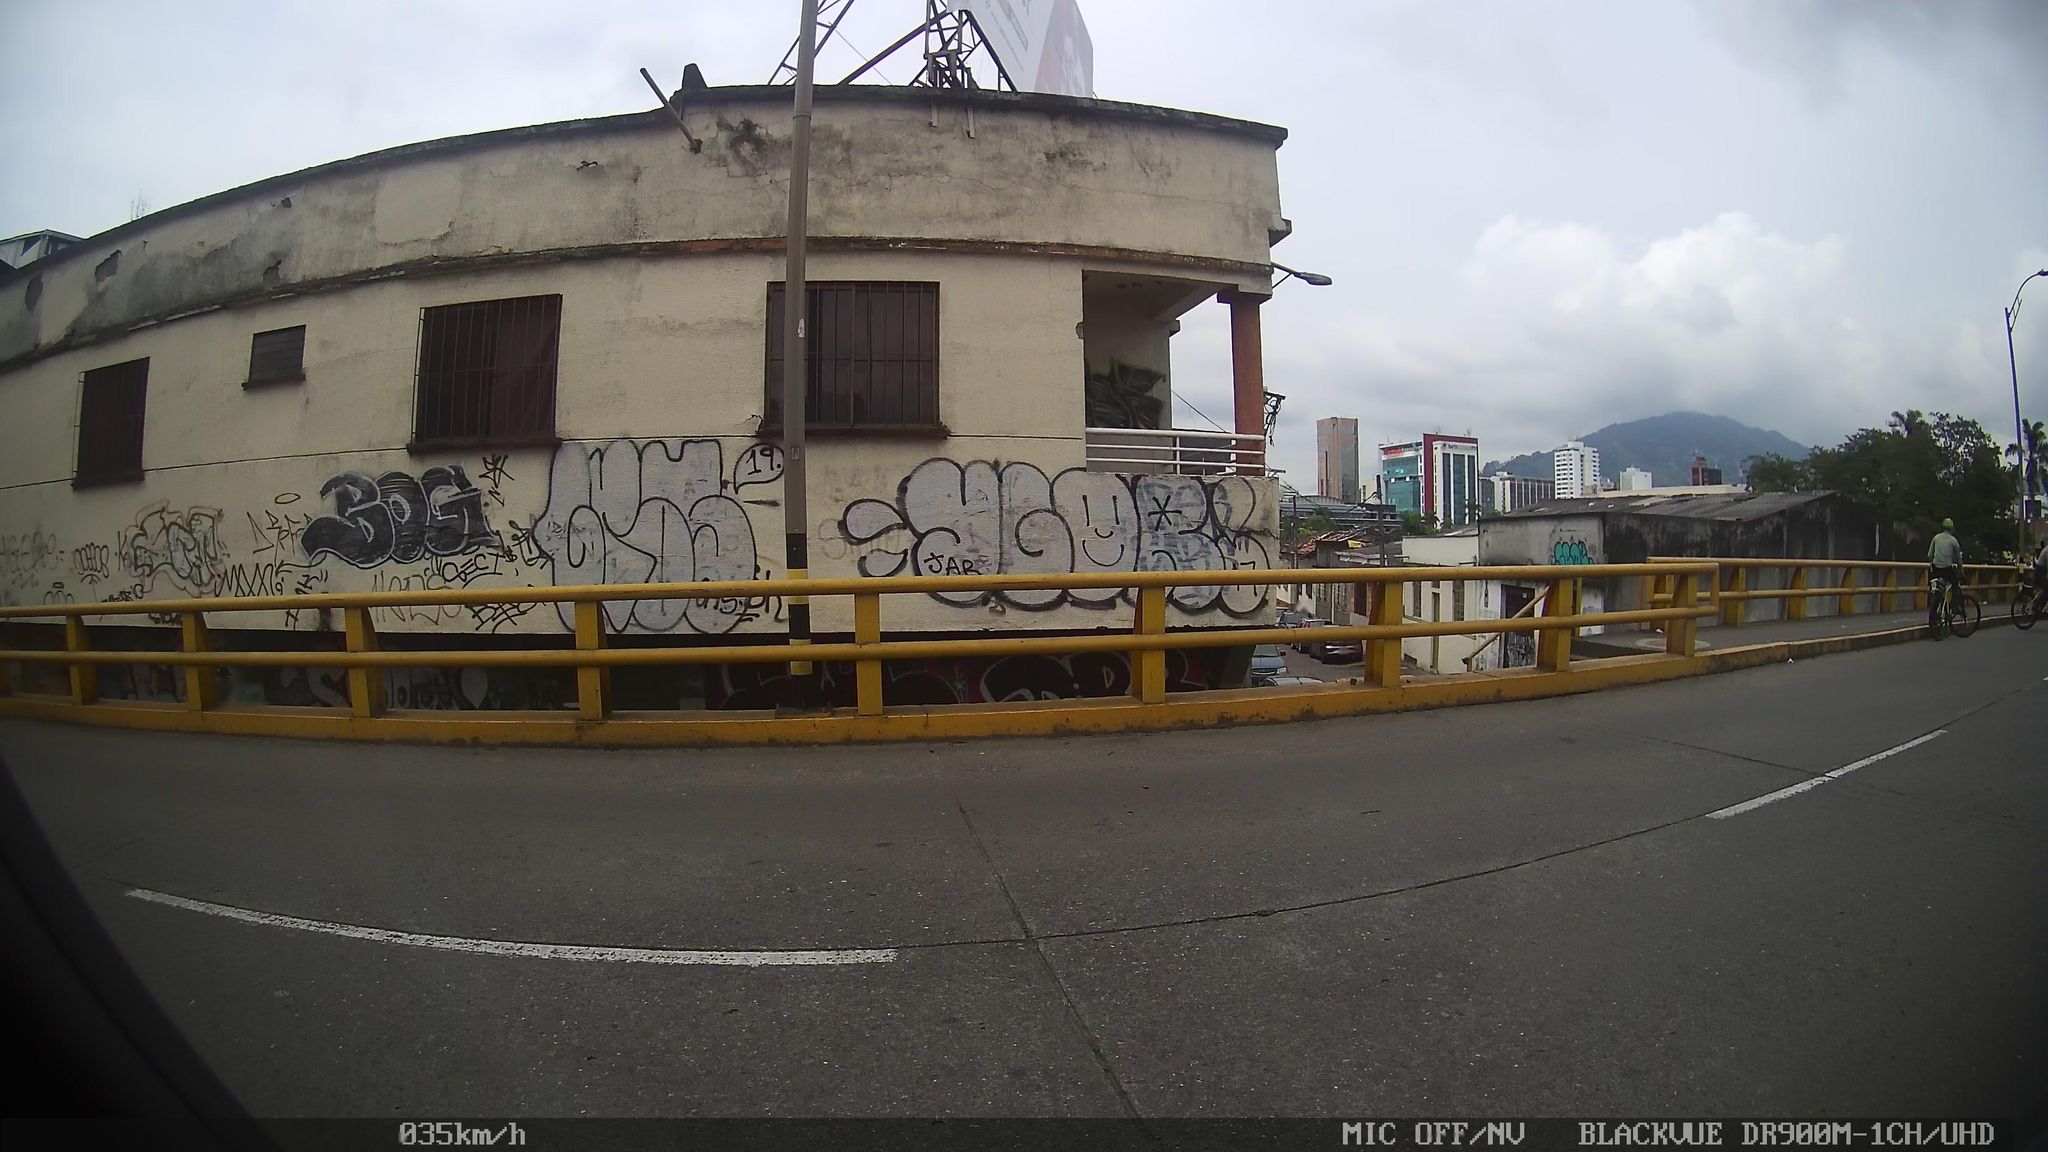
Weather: cloudy
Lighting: day
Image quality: good
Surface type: driving surface
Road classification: secondary_link, secondary
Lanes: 2
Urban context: urban centre
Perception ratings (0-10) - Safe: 1.96, Lively: 2.66, Beautiful: 0.75, Boring: 6.58, Depressing: 9.31, Wealthy: 1.33